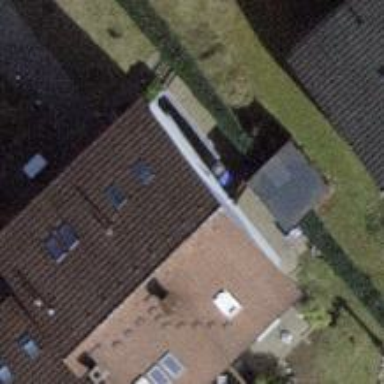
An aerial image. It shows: Terrace building.